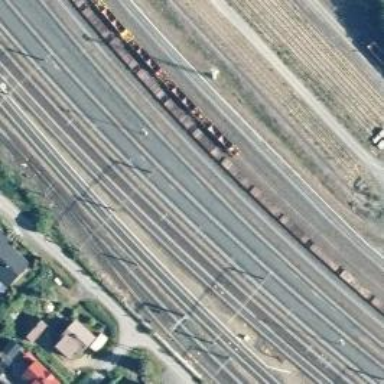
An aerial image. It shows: Rail siding with electrified contact lines for trains.